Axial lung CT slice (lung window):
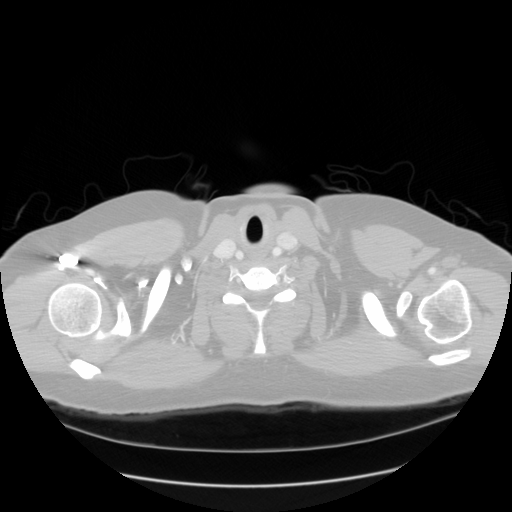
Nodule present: no